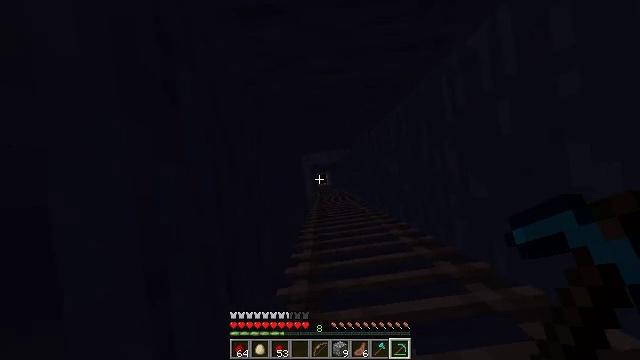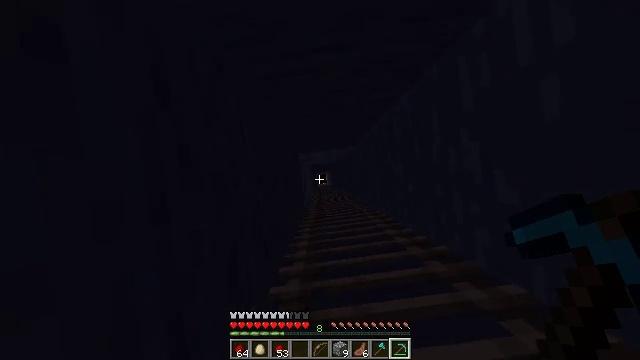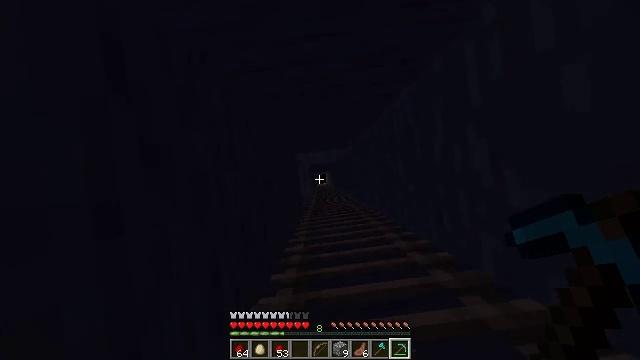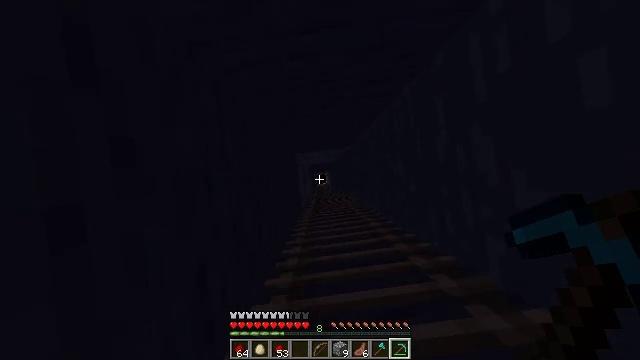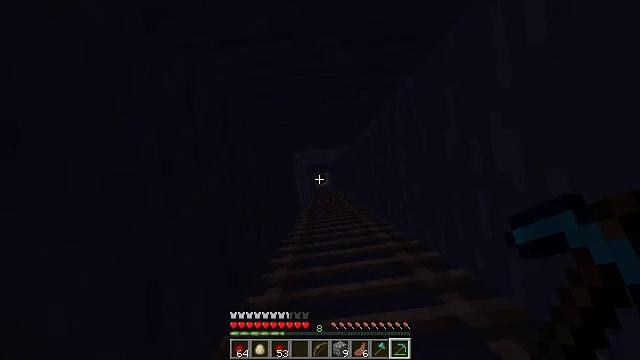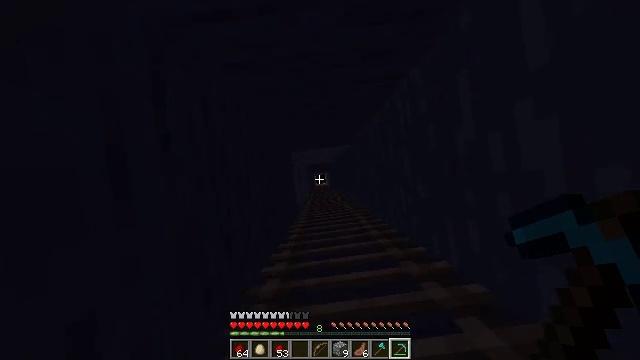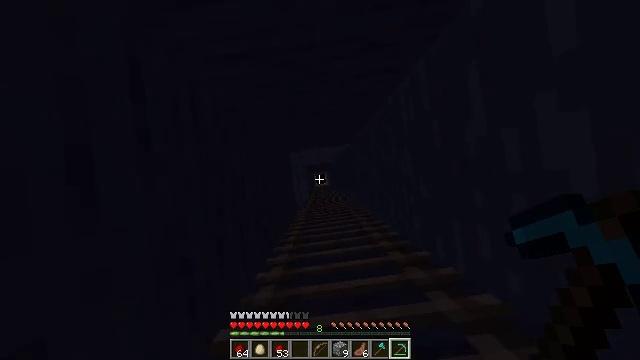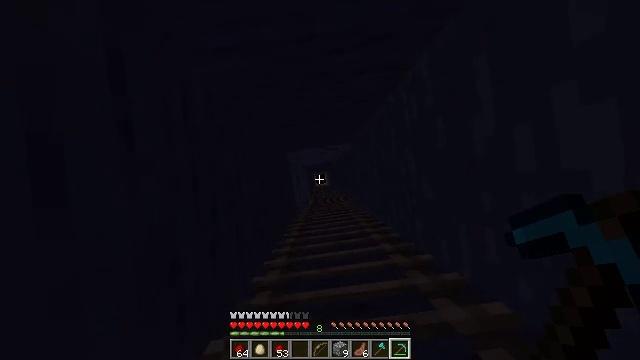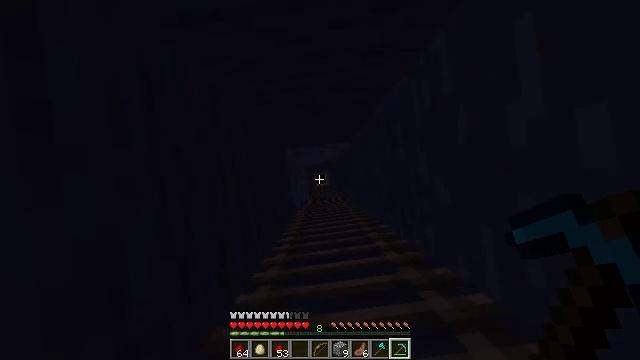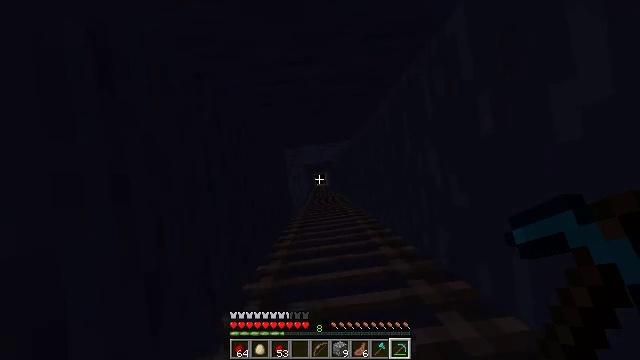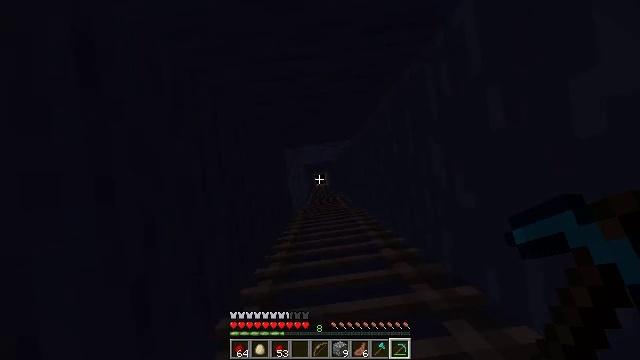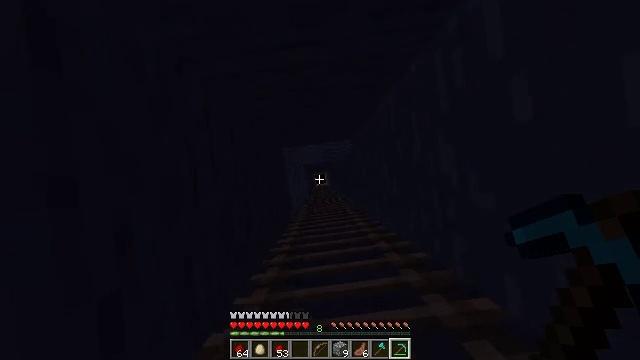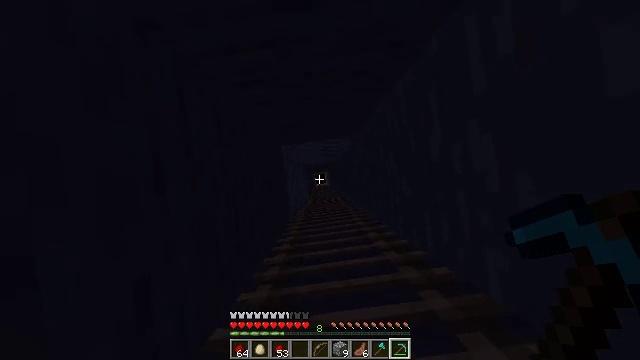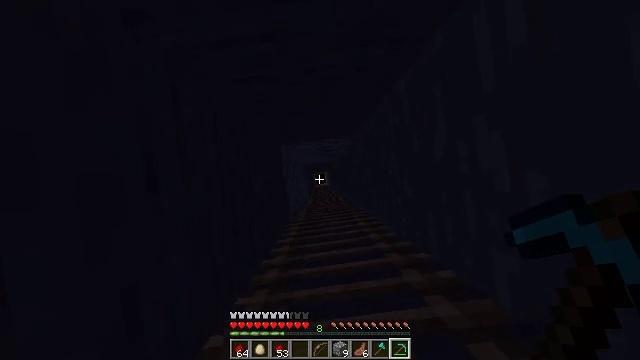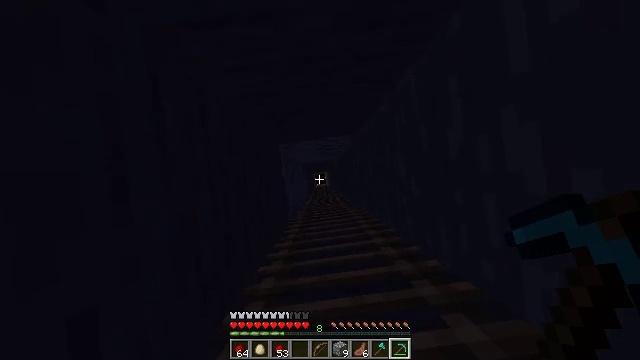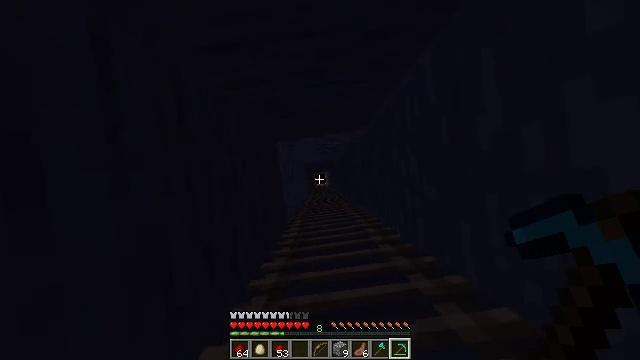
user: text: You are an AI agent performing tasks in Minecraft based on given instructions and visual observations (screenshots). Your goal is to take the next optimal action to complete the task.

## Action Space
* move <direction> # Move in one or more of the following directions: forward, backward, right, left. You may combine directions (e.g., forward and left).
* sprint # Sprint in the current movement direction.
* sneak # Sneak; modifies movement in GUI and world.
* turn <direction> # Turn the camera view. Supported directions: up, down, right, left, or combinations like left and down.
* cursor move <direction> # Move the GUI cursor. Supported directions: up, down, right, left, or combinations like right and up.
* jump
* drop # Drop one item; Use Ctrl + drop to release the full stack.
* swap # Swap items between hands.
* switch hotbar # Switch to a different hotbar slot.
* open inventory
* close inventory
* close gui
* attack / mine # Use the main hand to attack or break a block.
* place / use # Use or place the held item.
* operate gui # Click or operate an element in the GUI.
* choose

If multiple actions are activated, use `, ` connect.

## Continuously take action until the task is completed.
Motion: motion action
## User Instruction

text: Interact with the crafting table to make a dispenser.
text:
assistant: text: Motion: move forward and move right, jump
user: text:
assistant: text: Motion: move forward and move right, jump
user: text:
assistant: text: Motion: move forward, jump
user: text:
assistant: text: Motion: move forward, jump
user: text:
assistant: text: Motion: move forward, jump
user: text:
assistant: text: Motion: move forward, jump
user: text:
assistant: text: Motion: move forward, jump
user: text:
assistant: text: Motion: move forward, jump
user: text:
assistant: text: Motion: move forward, jump
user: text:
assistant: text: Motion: move forward, jump
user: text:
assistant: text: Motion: move forward, jump
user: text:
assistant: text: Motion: move forward, jump
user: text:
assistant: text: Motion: move forward, jump
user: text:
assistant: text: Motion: move forward, jump
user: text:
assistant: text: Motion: move forward, jump
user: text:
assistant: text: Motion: move forward, jump
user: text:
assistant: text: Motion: move forward, jump
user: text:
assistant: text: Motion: move forward, jump
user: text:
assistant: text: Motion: move forward, jump
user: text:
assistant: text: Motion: move forward, jump
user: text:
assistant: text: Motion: move forward, jump
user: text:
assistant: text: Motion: move forward, jump
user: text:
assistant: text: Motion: move forward, jump
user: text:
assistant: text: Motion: move forward, jump
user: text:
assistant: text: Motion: move forward, jump
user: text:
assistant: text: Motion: move forward, jump
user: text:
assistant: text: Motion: move forward, jump
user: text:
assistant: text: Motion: move forward, jump
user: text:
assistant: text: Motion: move forward, jump
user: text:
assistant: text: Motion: move forward, jump